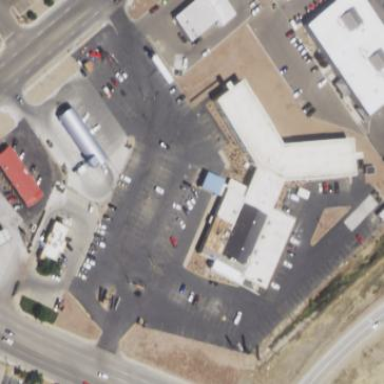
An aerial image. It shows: Motel building.